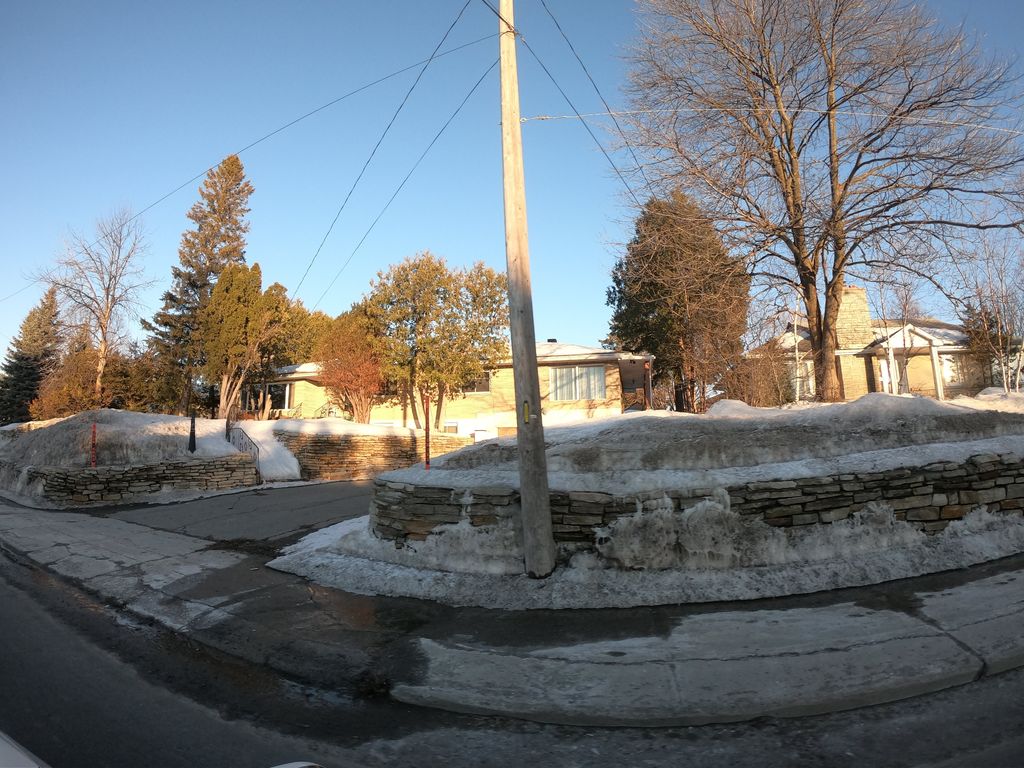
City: ottawa-gatineau